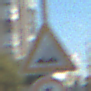
Verkehrszeichen: UnebeneFahrbahn
Zusatzzeichen unten: Geschwindigkeit5
Umgebung: Outdoor, Urban
Tageszeit: Midday
Wetter: Clear
Licht: Natural
Jahreszeit: NotSpecified
Kontrast: HighContrast